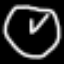
Label: clock